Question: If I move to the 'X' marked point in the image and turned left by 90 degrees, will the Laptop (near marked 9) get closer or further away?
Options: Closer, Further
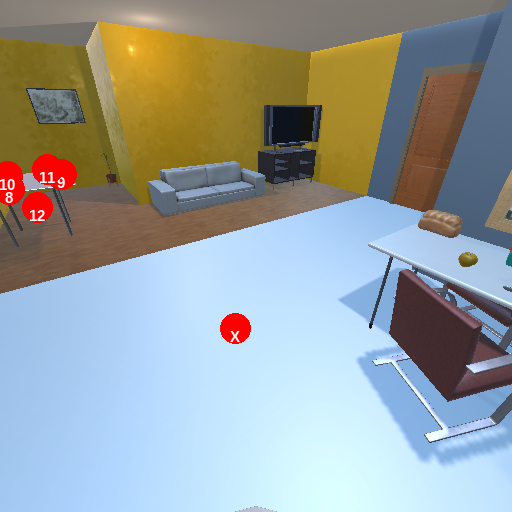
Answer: Closer